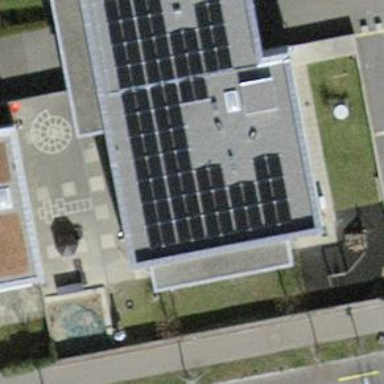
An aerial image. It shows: Kindergarten.